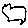
Label: cloud